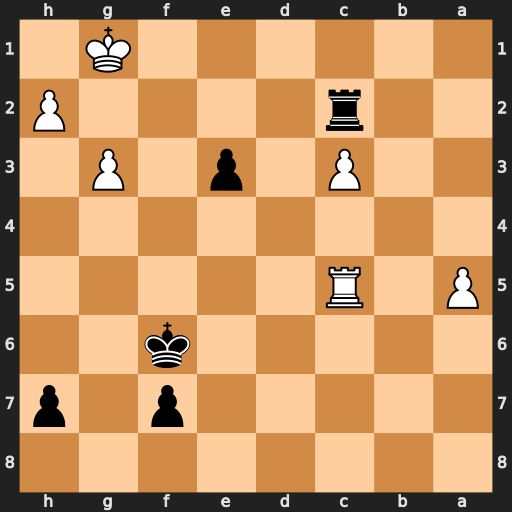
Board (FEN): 8/5p1p/5k2/P1R5/8/2P1p1P1/2r4P/6K1
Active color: b
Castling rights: -
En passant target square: -
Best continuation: Rc1+ Kg2 e2